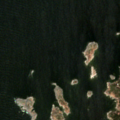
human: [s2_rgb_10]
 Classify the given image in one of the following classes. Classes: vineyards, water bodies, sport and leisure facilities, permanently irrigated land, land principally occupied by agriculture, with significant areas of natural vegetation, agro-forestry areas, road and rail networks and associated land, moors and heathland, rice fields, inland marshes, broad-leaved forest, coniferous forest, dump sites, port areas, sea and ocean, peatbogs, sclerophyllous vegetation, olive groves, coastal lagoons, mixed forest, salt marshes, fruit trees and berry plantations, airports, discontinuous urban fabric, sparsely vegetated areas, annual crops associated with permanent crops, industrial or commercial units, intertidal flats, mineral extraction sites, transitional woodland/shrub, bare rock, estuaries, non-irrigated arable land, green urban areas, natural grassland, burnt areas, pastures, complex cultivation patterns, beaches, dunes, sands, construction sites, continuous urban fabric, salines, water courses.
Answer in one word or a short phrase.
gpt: coniferous forest, mixed forest, sea and ocean